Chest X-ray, AP view. Patient: 40 years old, sex F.
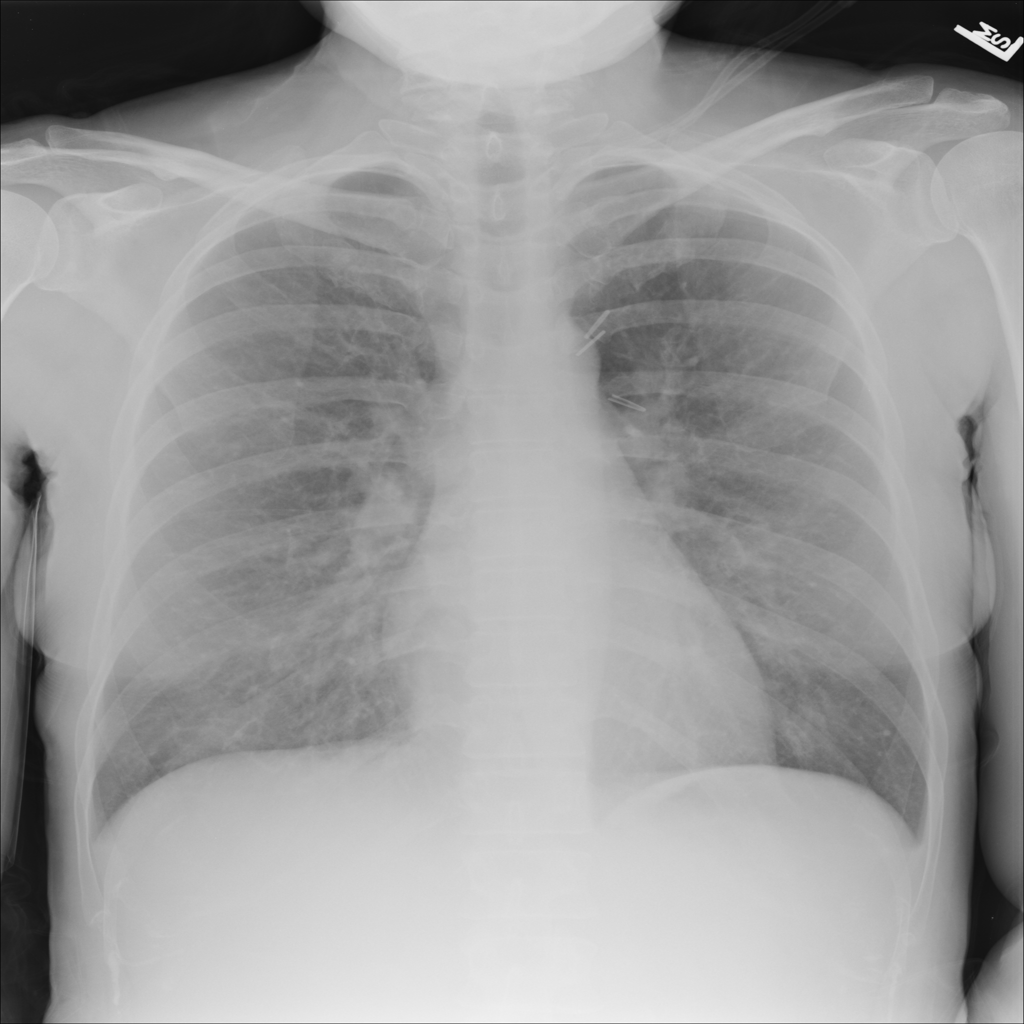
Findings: Mass